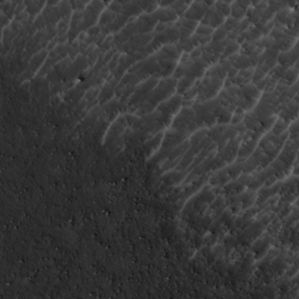
Label: non_frost